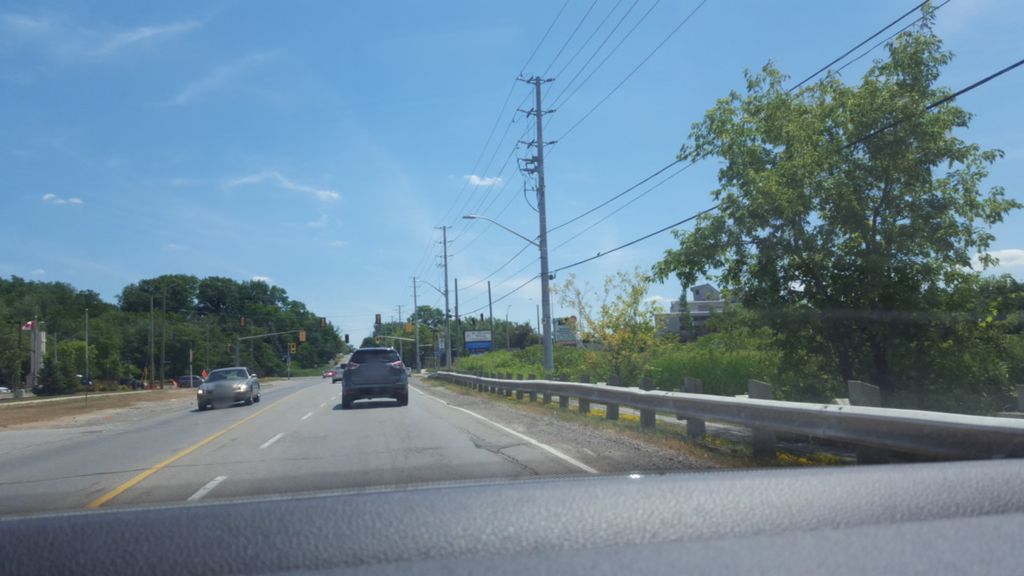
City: hamilton